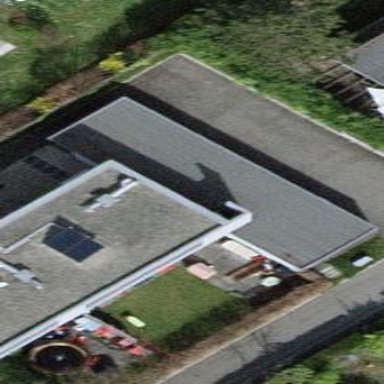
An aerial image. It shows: View of roof of building.